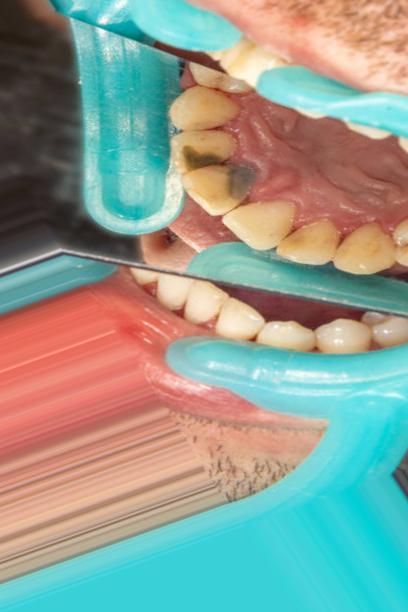
Condition: Caries